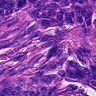
Metastatic tissue present: yes